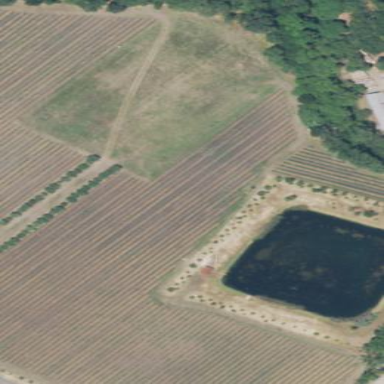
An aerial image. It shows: Vineyard growing grapes.